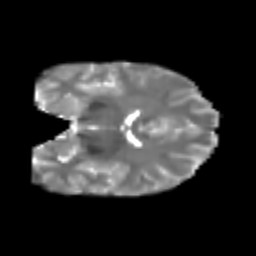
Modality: T2w
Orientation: coronal
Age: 28
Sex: male
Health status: healthy